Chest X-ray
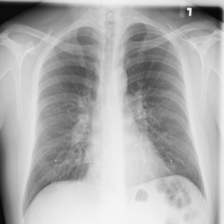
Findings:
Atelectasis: negative
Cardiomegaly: negative
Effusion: negative
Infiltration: negative
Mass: negative
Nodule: negative
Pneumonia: negative
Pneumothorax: negative
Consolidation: negative
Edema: negative
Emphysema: negative
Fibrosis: negative
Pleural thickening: negative
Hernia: negative